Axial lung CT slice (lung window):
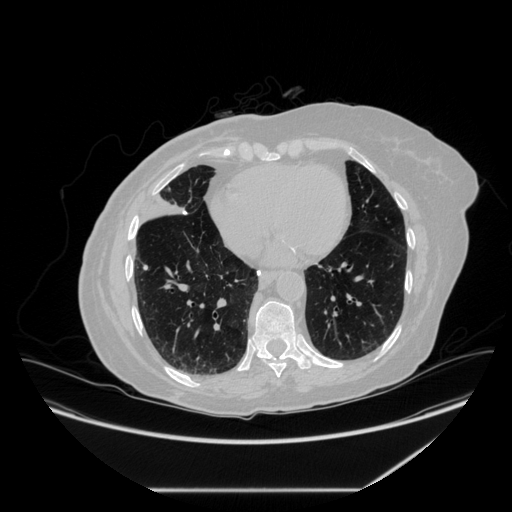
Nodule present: yes
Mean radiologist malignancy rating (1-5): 1.5